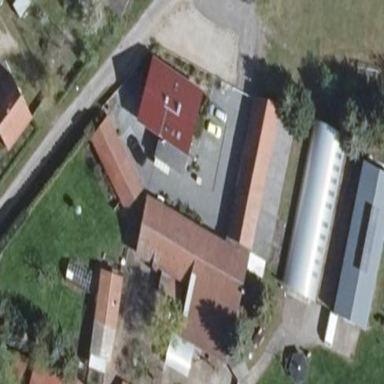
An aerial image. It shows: Building with gabled roof. The roof orientation is along the structure.